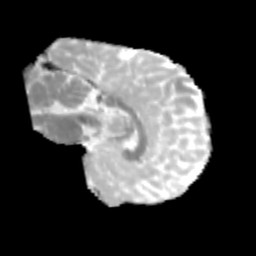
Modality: MD
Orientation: sagittal
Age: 9
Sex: male
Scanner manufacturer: siemens
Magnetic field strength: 3 T
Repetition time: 3.8 s
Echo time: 0.07 s